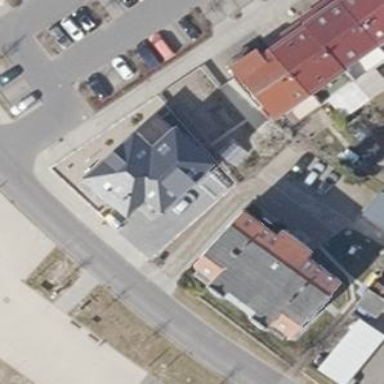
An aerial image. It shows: Pyramidal roof tops building of apartments.